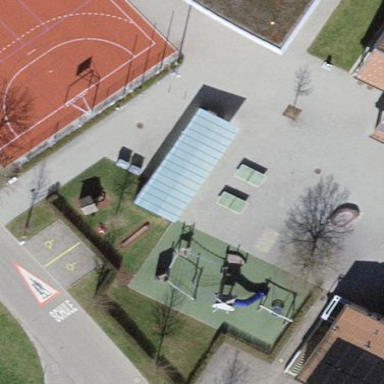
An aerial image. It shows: Paved area with bicycle parking shed.